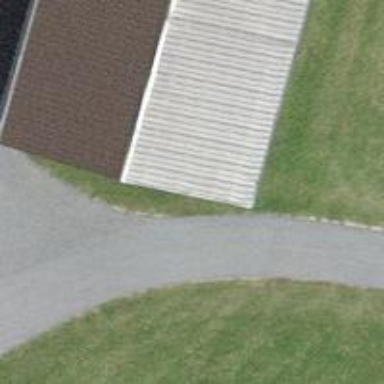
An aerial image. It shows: Paved track with grade 1 tracktype.